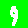
Digit: 9